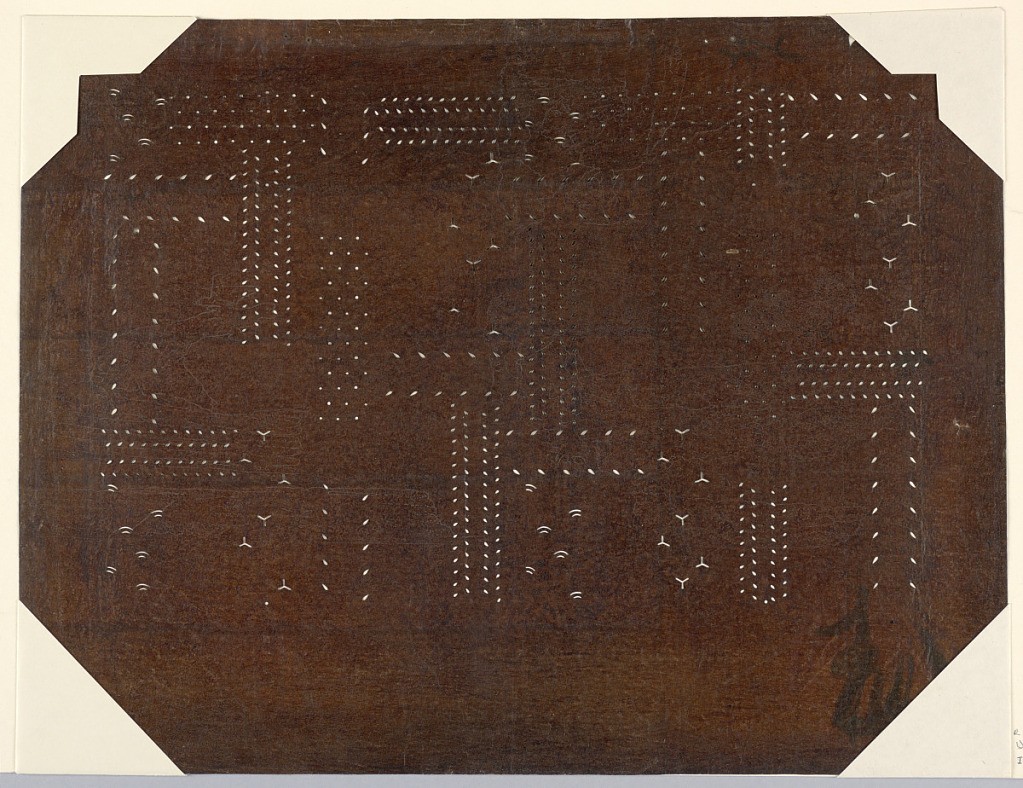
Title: Geometric Pattern
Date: late 18th - mid 19th century
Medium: Mulberry paper (kozo washi) treated with fermented persimmon tannin (kakishibu)
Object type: Katagami
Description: Geometric clusters of various punch shapes form a vague weaving pattern. Japanese characters appear on the bottom right corner.